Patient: sex M, age 66
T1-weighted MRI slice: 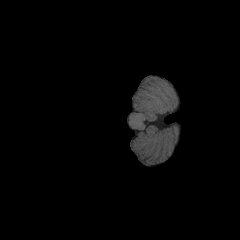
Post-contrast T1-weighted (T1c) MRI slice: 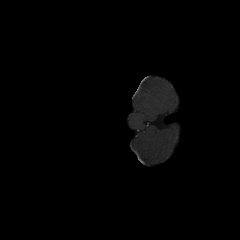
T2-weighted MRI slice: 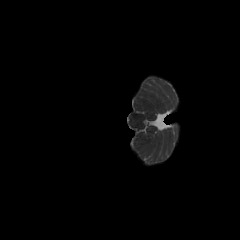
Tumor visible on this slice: no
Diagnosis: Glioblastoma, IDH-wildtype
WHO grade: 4